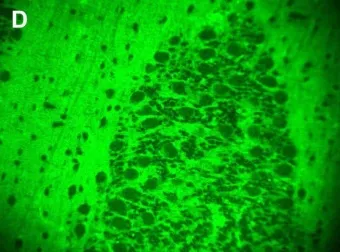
Antibody detection in serum and CSF. The result of TBA showed an uncertain neuronal surface antibody. The immunofluorescence signal was detected in positive control (titer 1:50).
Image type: pathology (immunostaining)